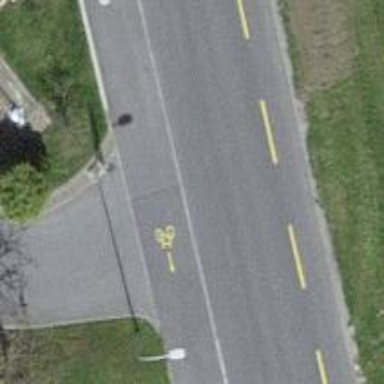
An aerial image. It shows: Tertiary road with designated cycle lane on the left.